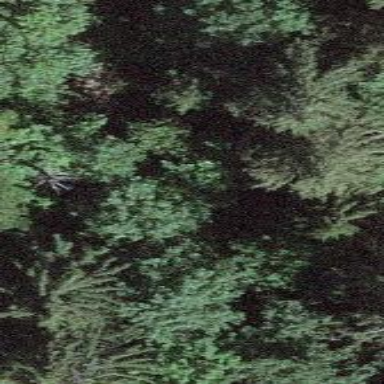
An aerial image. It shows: Forest with mixed types of leaves.